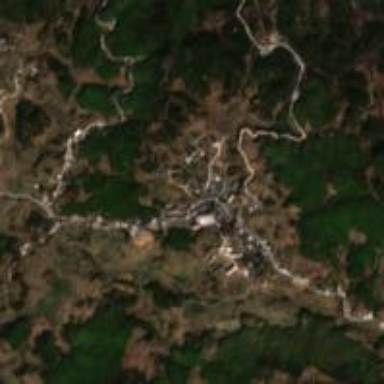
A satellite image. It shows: Ethnic township within town.